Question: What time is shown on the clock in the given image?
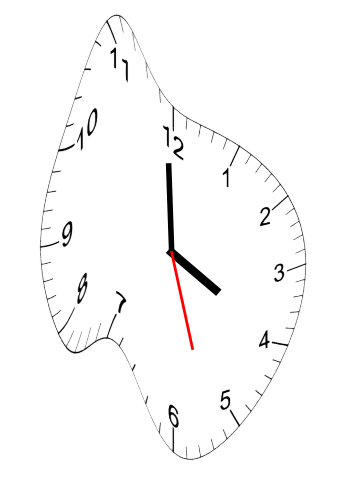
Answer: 03:59:27